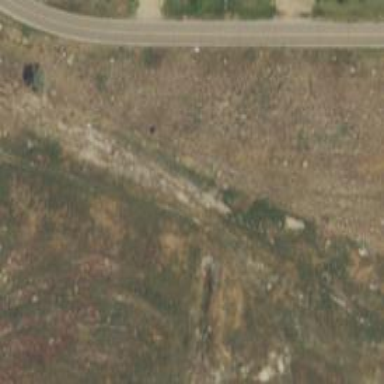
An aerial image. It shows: Disused railway.